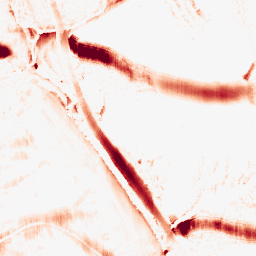
Category: morphological
Decomposition family: morphological_ellipse
Decomposition parameters: operation: opening
width: 30
height: 10
Upsampling method: regularized
Upsampling parameters: scale: 4
lambda_reg: 0.01
Upsampling scale: 4